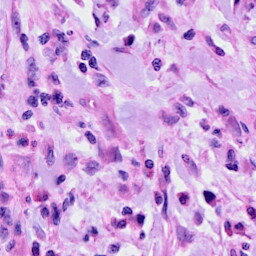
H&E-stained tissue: Cervix